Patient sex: M
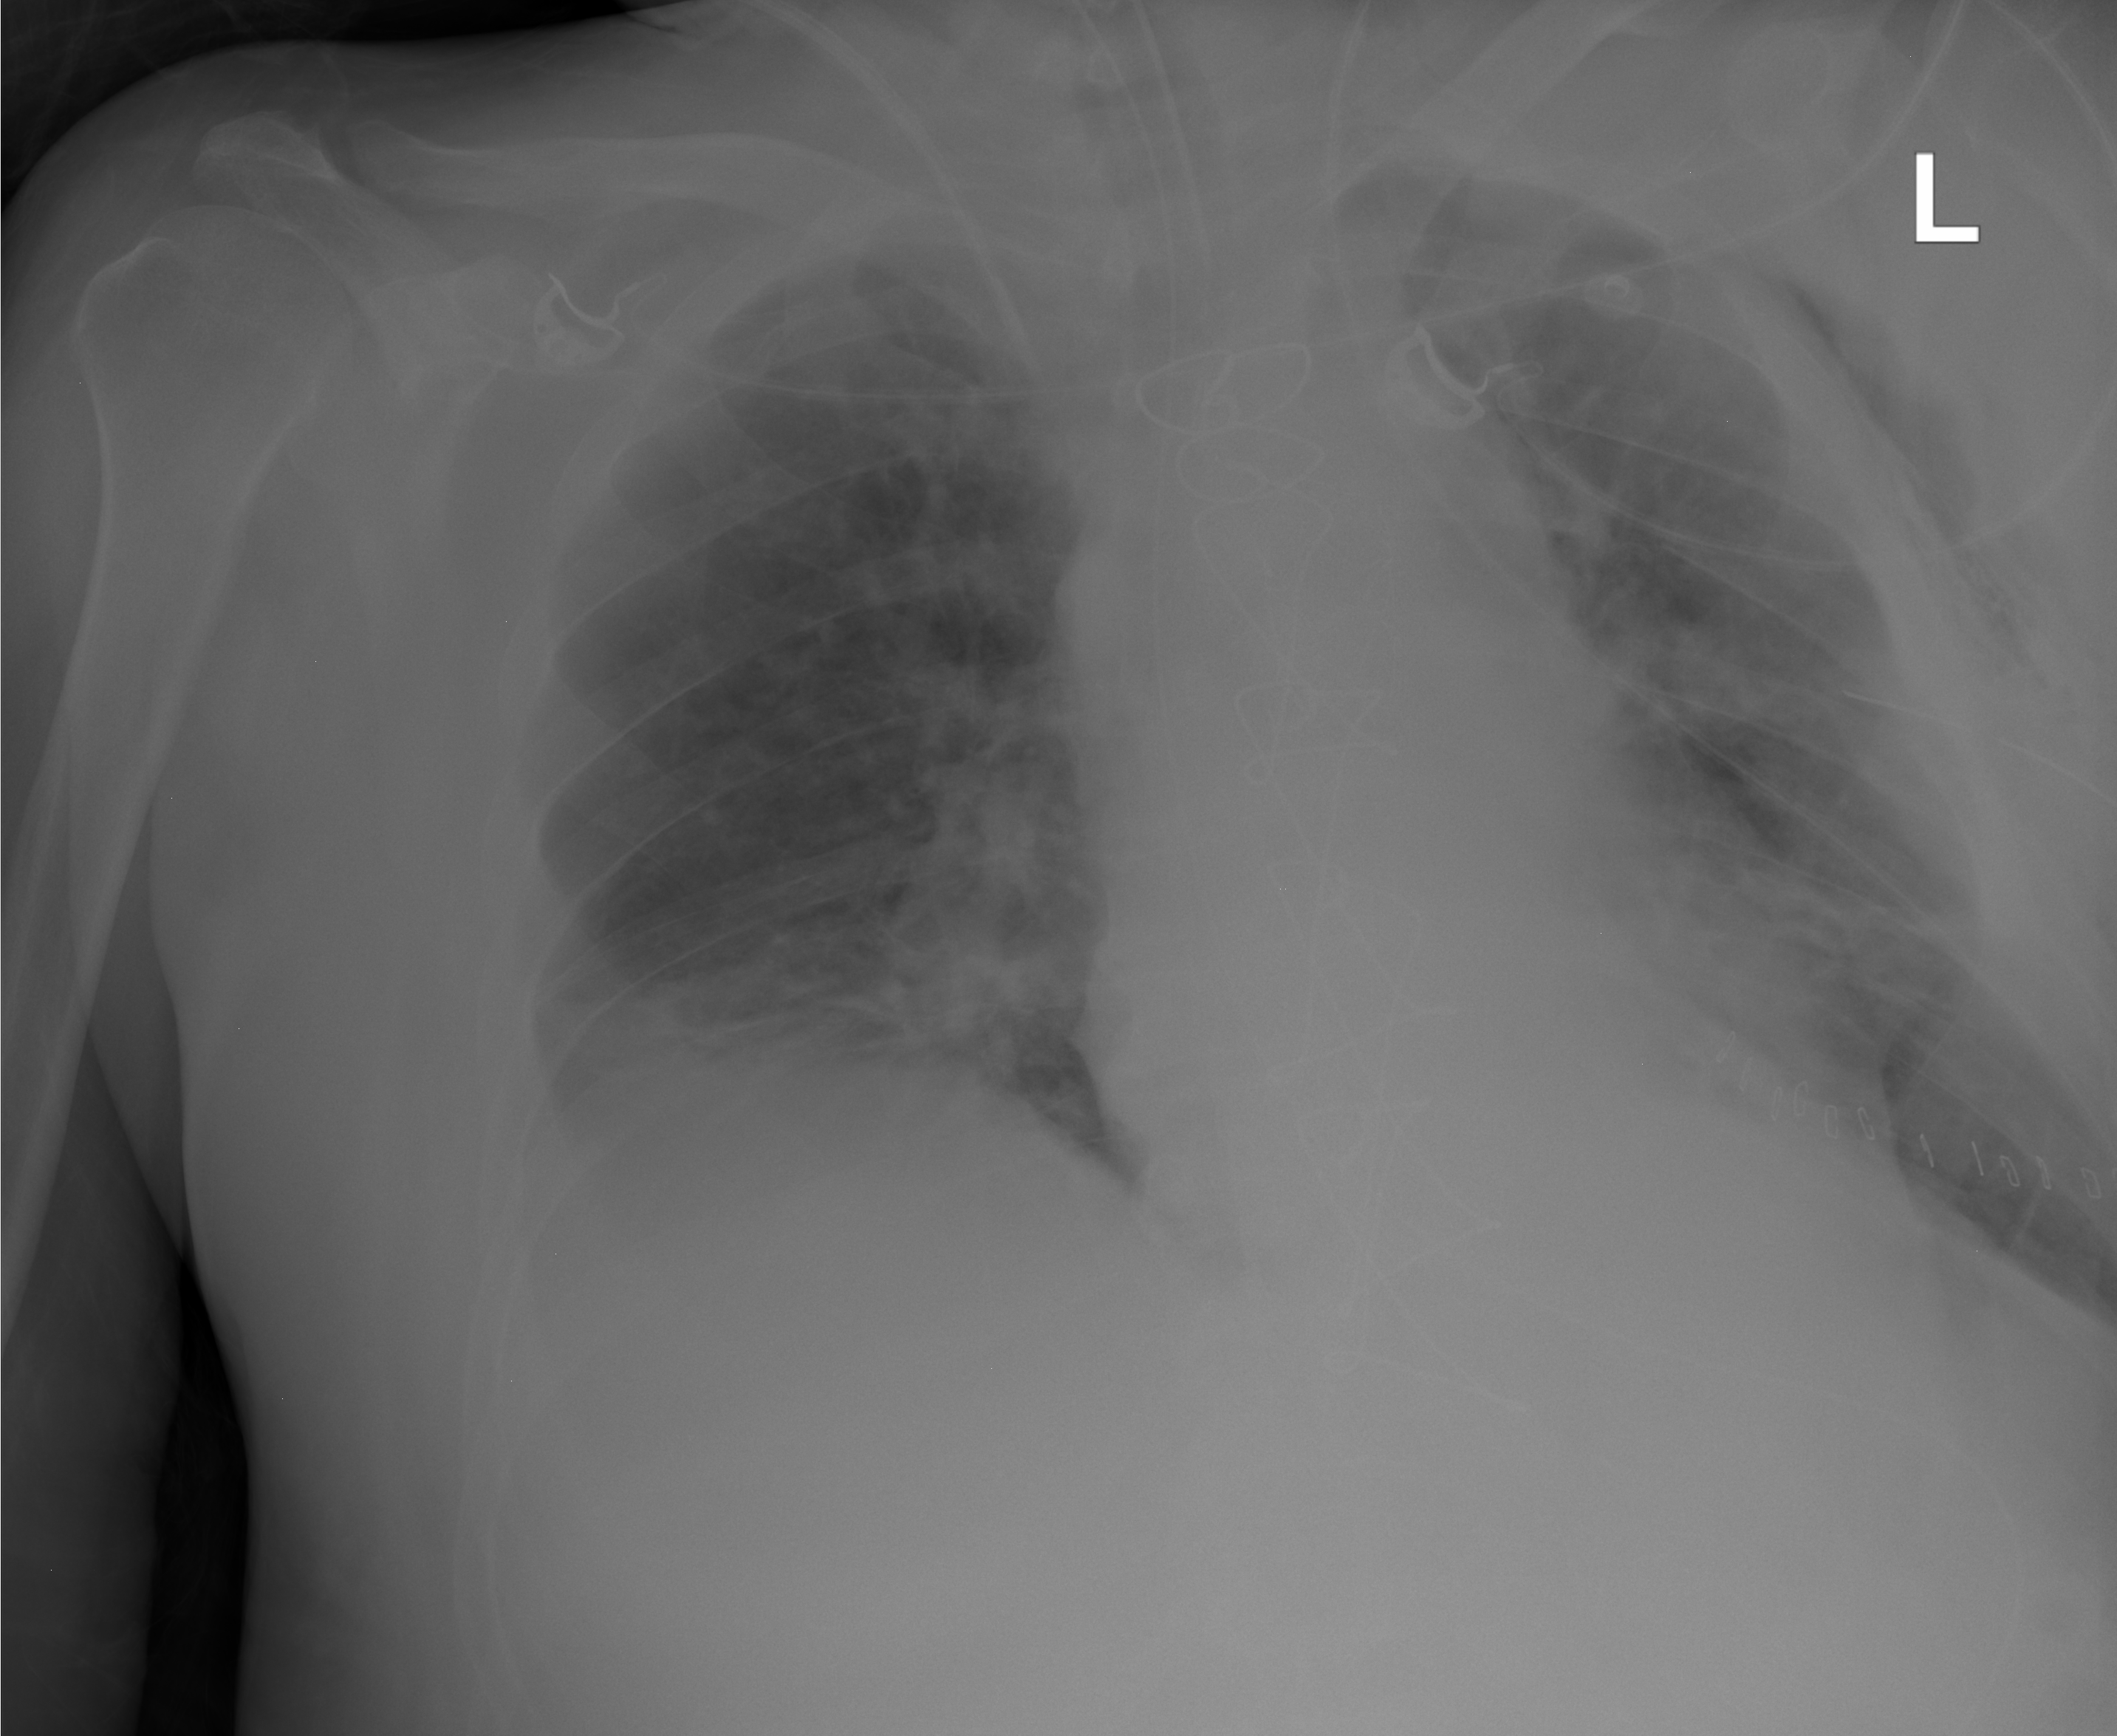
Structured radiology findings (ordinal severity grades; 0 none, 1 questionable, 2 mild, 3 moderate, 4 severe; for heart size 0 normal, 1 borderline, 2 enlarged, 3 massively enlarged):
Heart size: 0
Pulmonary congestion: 0
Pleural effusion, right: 2
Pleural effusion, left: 0
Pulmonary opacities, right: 1
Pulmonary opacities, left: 1
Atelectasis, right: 2
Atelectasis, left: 3